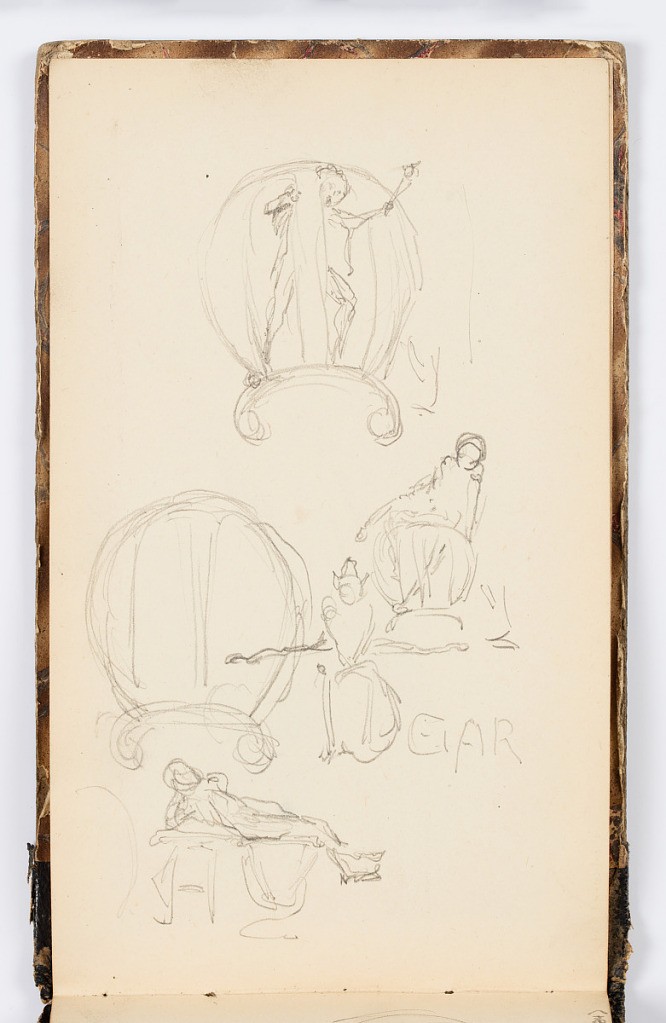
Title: Sketchbook Page
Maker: Kenyon Cox, American, 1856–1919
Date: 1875
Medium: Graphite on paper
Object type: Sketchbook folio
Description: Sketches of figures with decorative letters.